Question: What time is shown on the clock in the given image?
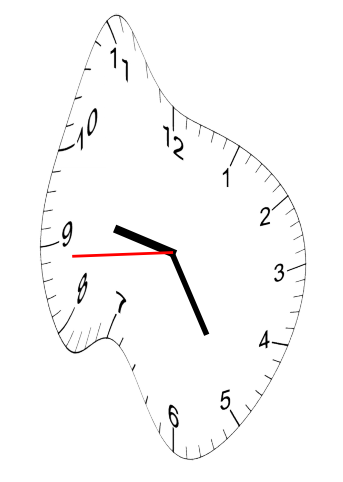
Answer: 09:24:44